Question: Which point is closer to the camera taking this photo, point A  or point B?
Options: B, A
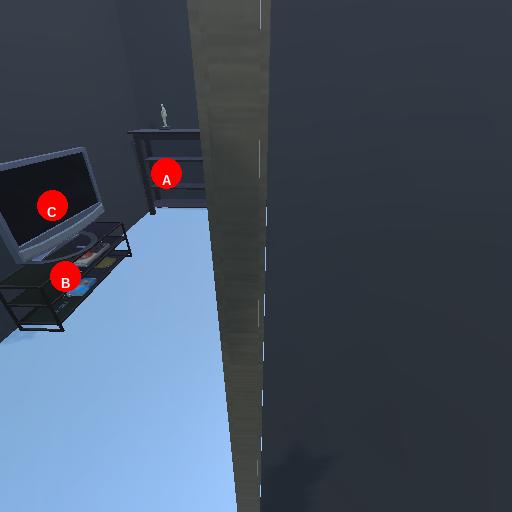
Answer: B